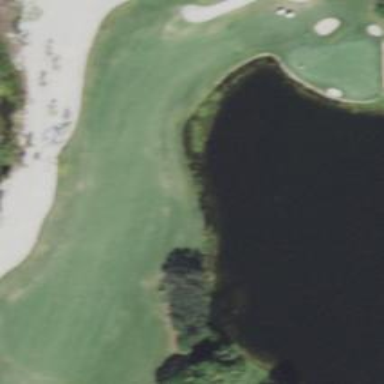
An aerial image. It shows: Golf fairway surrounded by grass.